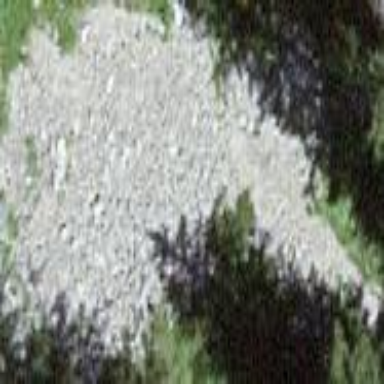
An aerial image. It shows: Scree landscape.